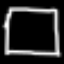
Label: square